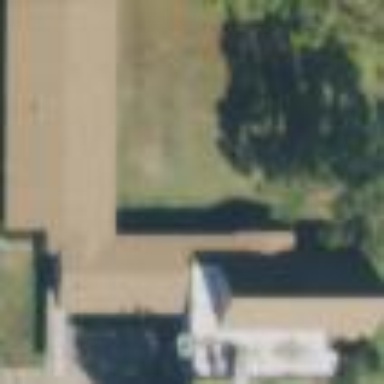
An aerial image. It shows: Building serving as place of worship.